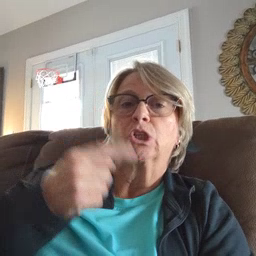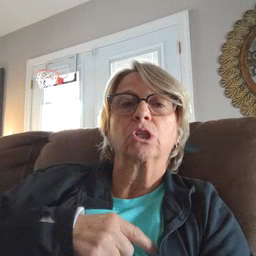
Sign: first